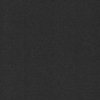
Label: dusty